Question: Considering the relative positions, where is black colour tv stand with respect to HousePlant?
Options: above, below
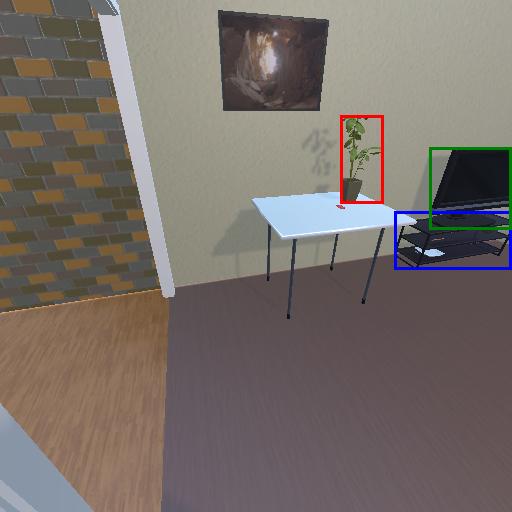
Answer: above